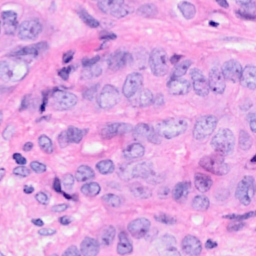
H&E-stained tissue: Breast